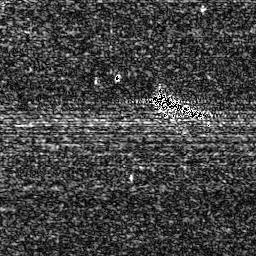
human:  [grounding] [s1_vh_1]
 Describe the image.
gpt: In the satellite image, there is  <ref>1 medium ship </ref> <box>[[57, 35, 78, 46, 0]]</box> located at center.